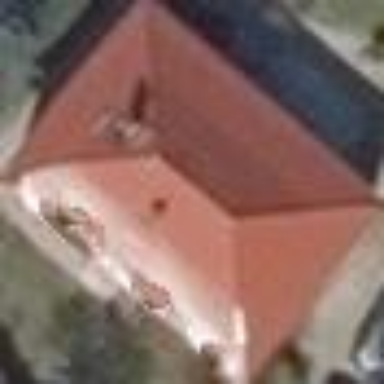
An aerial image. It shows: Detached building with hipped roof shape.